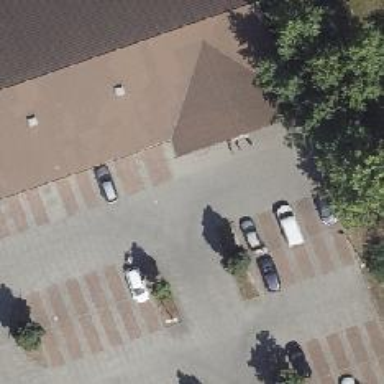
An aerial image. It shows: Parking aisle designed for service vehicles.